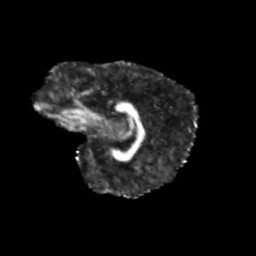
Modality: FA
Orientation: sagittal
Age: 12
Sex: female
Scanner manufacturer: siemens
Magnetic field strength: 3 T
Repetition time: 3.8 s
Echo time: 0.07 s